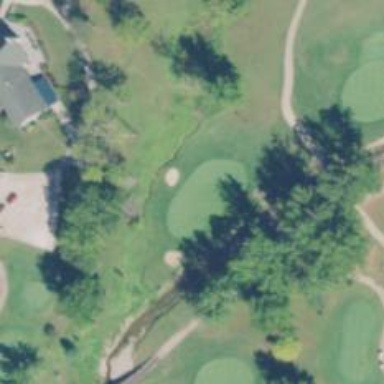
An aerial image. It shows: Golf hole.